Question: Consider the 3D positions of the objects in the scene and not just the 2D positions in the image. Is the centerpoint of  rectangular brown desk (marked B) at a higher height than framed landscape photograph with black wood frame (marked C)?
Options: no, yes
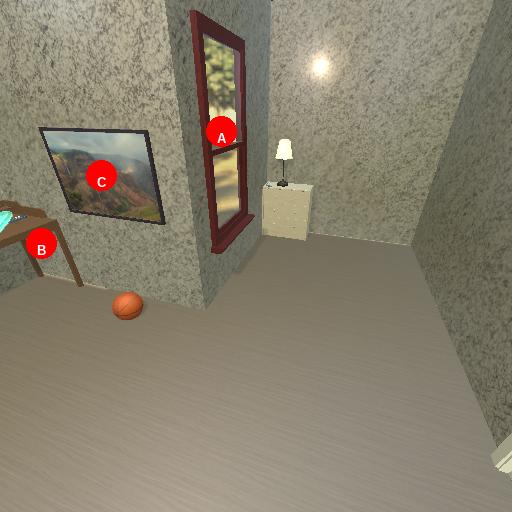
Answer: no